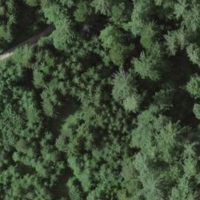
EUNIS habitat code: 43
Species observed at this site:
Pseudotsuga menziesii